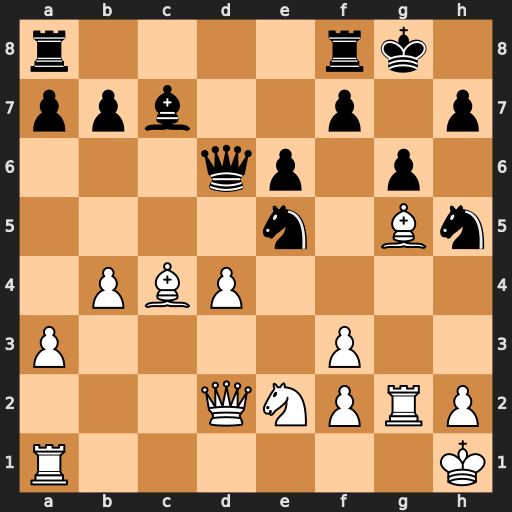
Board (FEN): r4rk1/ppb2p1p/3qp1p1/4n1Bn/1PBP4/P4P2/3QNPRP/R6K
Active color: w
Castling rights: -
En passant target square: -
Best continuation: dxe5 Qxd2 Bxd2